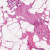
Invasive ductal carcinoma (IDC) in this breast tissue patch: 0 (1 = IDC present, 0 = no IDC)